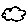
Label: cloud